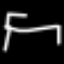
Label: bed